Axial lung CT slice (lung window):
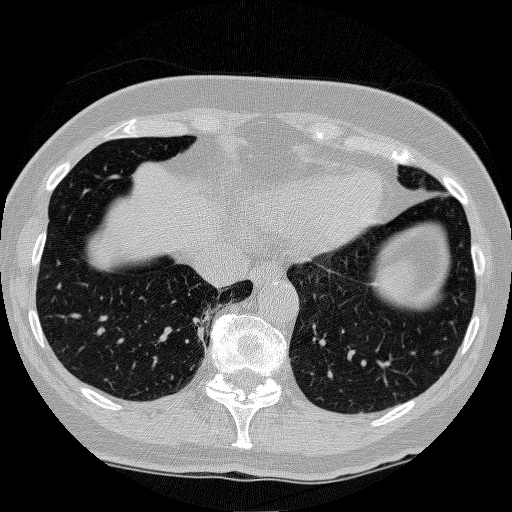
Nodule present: no